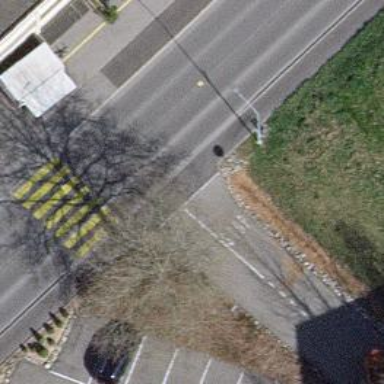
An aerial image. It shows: Road with stop sign.